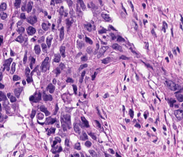
Tumor epithelial tissue: yes
Tumor-associated stroma tissue: yes
Normal tissue: no